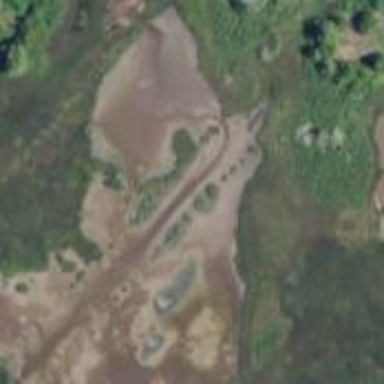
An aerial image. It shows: Swampy wetland area.